Question: Currently I'm trying to achieve this

With this: <URL>
HTML:
'''
<div>
<ul>
<li><a href="">Menu</a>
<ul>
<li><a href="">Menu item 1</a></li>
<li><a href="">Menu item 2</a></li>
<li><a href="">Menu item 3</a></li>
</ul>
</li>
<li><a href="">Menu</a>
<ul>
<li><a href="">Menu item 1</a></li>
<li><a href="">Menu item 2</a></li>
<li><a href="">Menu item 3</a></li>
</ul>
</li>
<li><a href="">Menu</a>
<ul>
<li><a href="">Menu item 1</a></li>
<li><a href="">Menu item 2</a></li>
<li><a href="">Menu item 3</a></li>
</ul>
</li>
<li><a href="">Menu</a>
<ul>
<li><a href="">Menu item 1</a></li>
<li><a href="">Menu item 2</a></li>
<li><a href="">Menu item 3</a></li>
</ul>
</li>
<li><a href="">Menu</a>
<ul>
<li><a href="">Menu item 1</a></li>
<li><a href="">Menu item 2</a></li>
<li><a href="">Menu item 3</a></li>
</ul>
</li>
<li><a href="">Menu</a>
<ul>
<li><a href="">Menu item 1</a></li>
<li><a href="">Menu item 2</a></li>
<li><a href="">Menu item 3</a></li>
</ul>
</li>
'''
JS:
'''
var coef = 7.5;
$("div > ul > li").each(function () {
$(this).children("ul").css("left",
($(this).position().left
/ coef)
* (-1));
});
'''
But I can't figure out from where I should took that coefficient = 7.5 (I've got it empirically).
Please, help me to find out what formula I should use to get this coefficient.
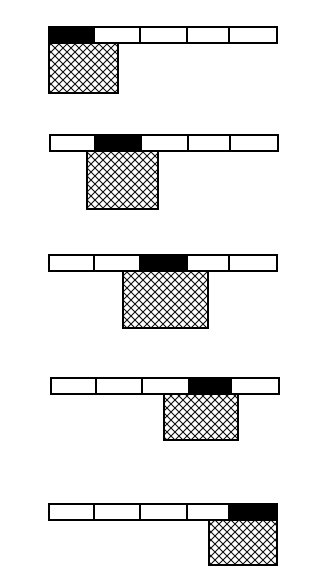
Answer: I was able to figure out it by myself:
'''
$("div > ul > li").each(function () {
var coef = $("div > ul > li").last().position().left / ($(this).children("ul").width() - $(this).width());
$(this).children("ul").css("left", ($(this).position().left / coef) * (-1));
});
'''
<URL>
Works with any width of any element (except the container, it must be fixed width and relative).